Как показано на рисунке, твёрдая полусфера массой $M$ и радиусом $R$ лежит на гладкой горизонтальной поверхности. На её вершине покоится однородная сфера меньшего радиуса $r$ массой $m$. В некоторый момент времени сфера оказывается слегка выведенной из положения равновесия и начинает скатываться вниз. Её положение описывается углом $\theta$ между вертикалью и прямой, соединяющей центры тел. Коэффициент трения покоя и скольжения между сферой и полусферой равен $\mu$, момент инерции сферы относительно оси симметрии равен $\frac{2}{5}mr^2$, ускорение свободного падения равно $g$.
Некоторое время после начала движения сфера скатывается без проскальзывания. Когда угол $\theta = \theta_1$, найдите величину скорости $v_M (\theta_1)$ и ускорения $a_M (\theta_1)$ полусферы.
Сфера начинает проскальзывать при значении угла $\theta = \theta_2$. Выведите соотношение, связывающее при этом $v_M (\theta_2)$ и $a_M (\theta_2)$.
Сфера отрывается от полусферы при значении угла $\theta = \theta_3$. Найдите величину скорости $v_C'$ центра сферы относительно полусферы в этот момент.
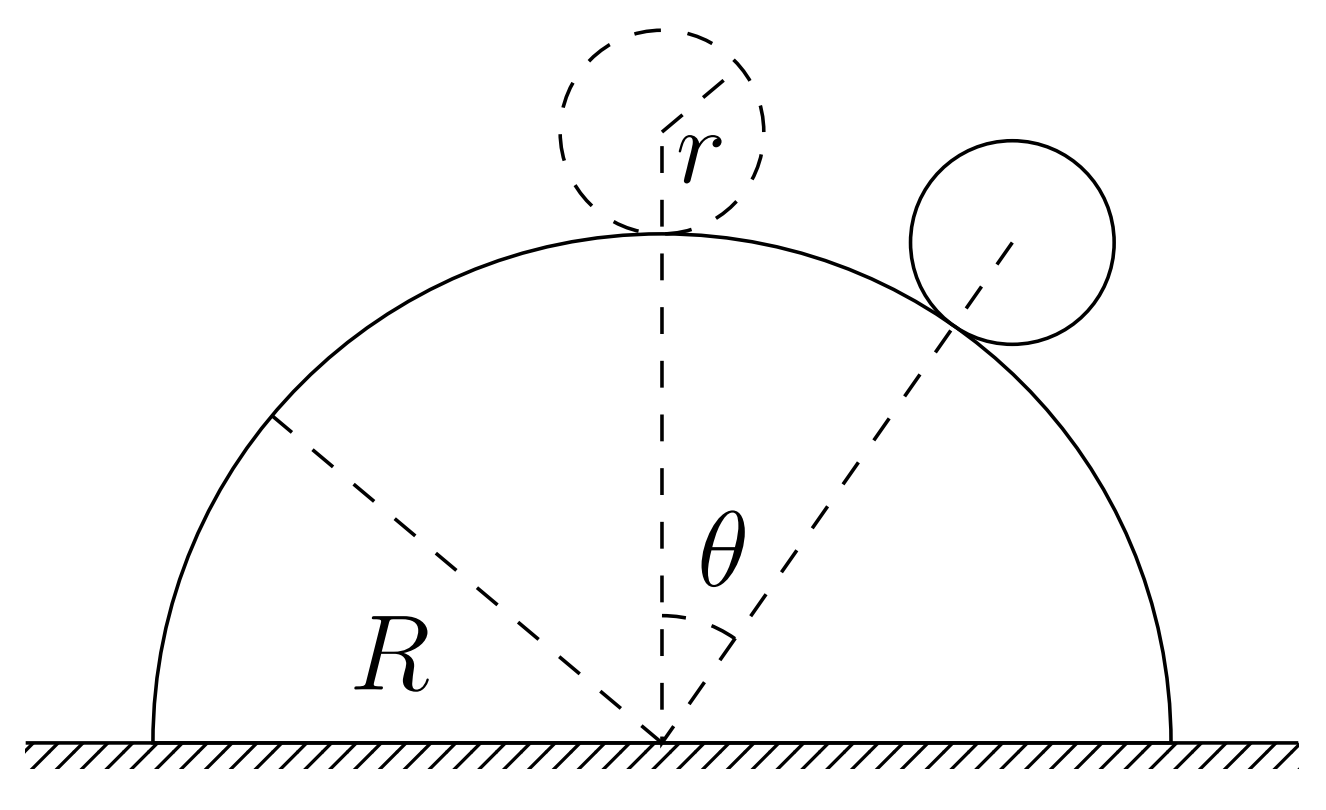
Некоторое время после начала движения сфера скатывается без проскальзывания. Когда угол $\theta = \theta_1$, найдите величину скорости $v_M (\theta_1)$ и ускорения $a_M (\theta_1)$ полусферы.
Ответ: $$v_M = \sqrt{\frac{10m^2 (R+r)g(1-\cos{\theta_1})\cos^2{\theta_1}}{[7(M+m)-5m\cos^2{\theta_1}](M+m)}},\\a_{M}\left(\theta_{1}\right)=-\frac{5 m g \sin \theta_{1}\left[14(M+m)-21(M+m) \cos \theta_{1}+5 m \cos ^{3} \theta_{1}\right]}{\left[7(M+m)-5 m \cos ^{2} \theta_{1}\right]^{2}}.$$

Сфера начинает проскальзывать при значении угла $\theta = \theta_2$. Выведите соотношение, связывающее при этом $v_M (\theta_2)$ и $a_M (\theta_2)$.
Ответ: $$\frac{2}{7} g \sin \theta_{2}-\mu g \cos \theta_{2}+a_{M}\left(\theta_{2}\right)\left(\frac{2}{7} \cos \theta_{2}+\mu \sin \theta_{2}\right)+\frac{\mu(M+m)^{2} v_{M}^{2}\left(\theta_{2}\right)}{(R+r) m^{2} \cos ^{2} \theta_{2}}=0.$$

Сфера отрывается от полусферы при значении угла $\theta = \theta_3$. Найдите величину скорости $v_C'$ центра сферы относительно полусферы в этот момент.
Ответ: $$v_C' = \sqrt{(R+r)g \cos{\theta_3}}.$$
Темы:
T, Механика, Динамика, Вращательное движение, Китайские